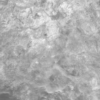
Label: not_dusty